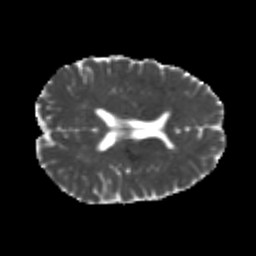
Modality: MD
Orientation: axial
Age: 22
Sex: male
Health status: healthy
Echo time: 0.074 s